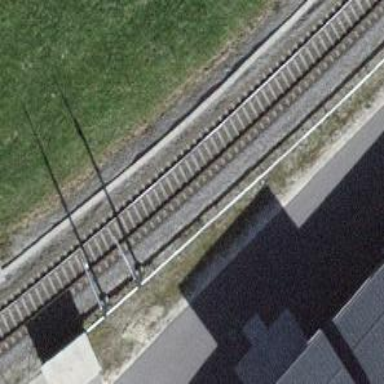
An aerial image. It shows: Single-track electrified railway with contact line.